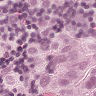
Metastatic tissue present: yes